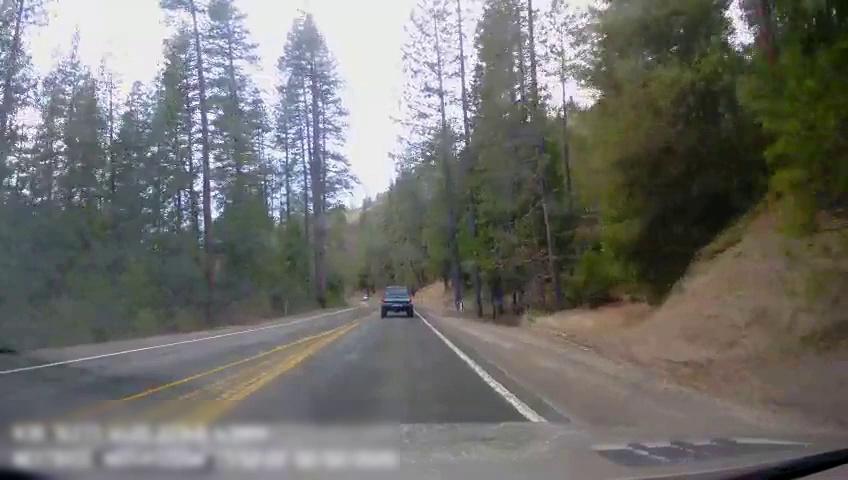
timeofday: Day
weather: Sunny
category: Drivable Space
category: Vehicles | Truck
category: Lanes | Current Lane
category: Lanes | Opposite Lane
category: Lanes | Opposite Lane
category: Lanes | Opposite Lane
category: Lanes | Opposite Lane
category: Lanes | Opposite Lane
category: Lanes | Opposite Lane